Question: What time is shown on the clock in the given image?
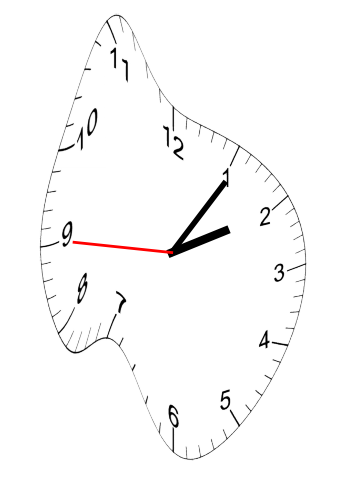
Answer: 02:05:45